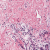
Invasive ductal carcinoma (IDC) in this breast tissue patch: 0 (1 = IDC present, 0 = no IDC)